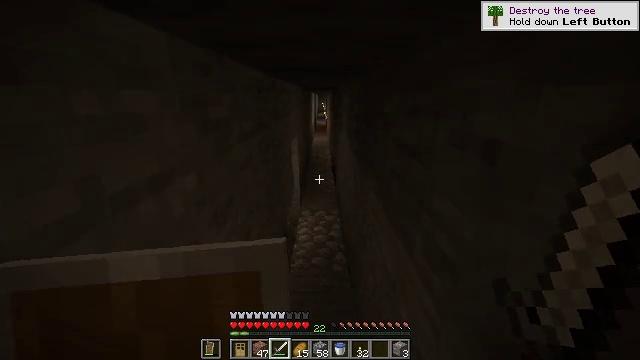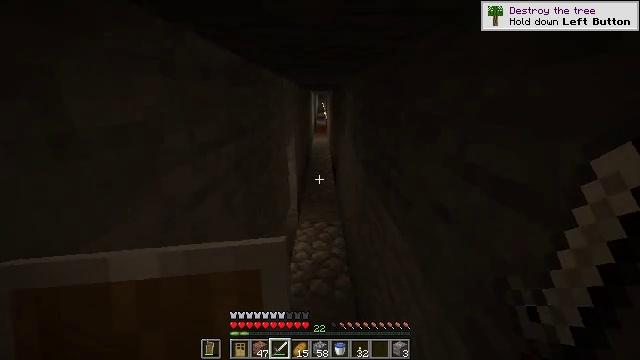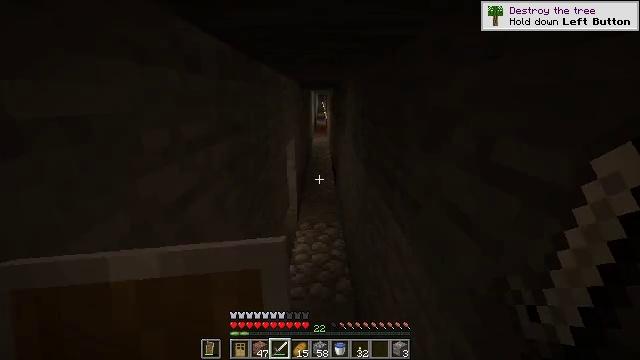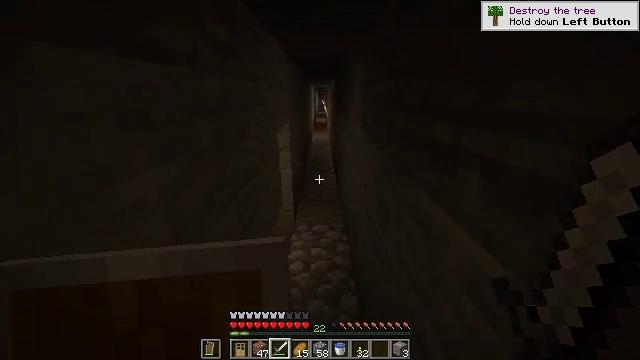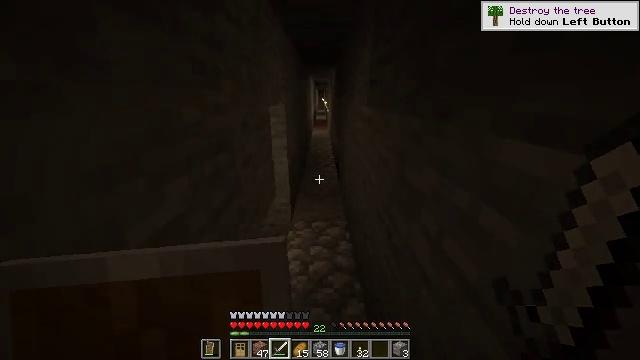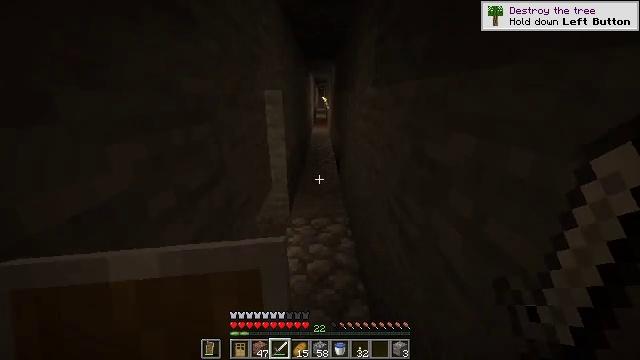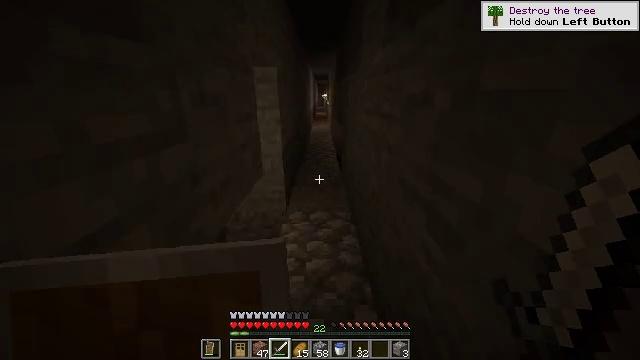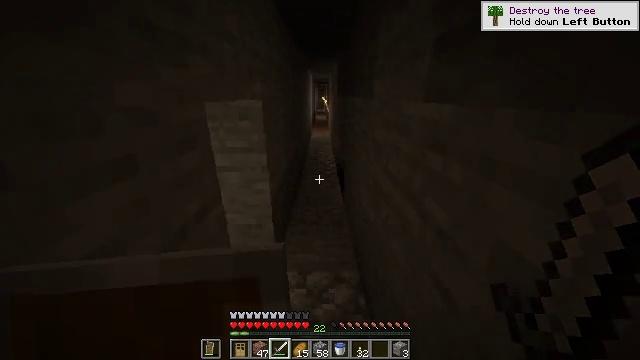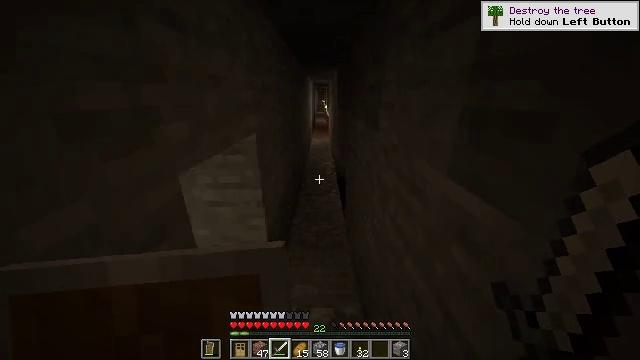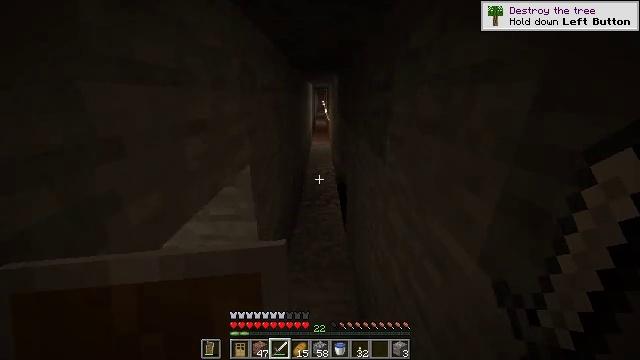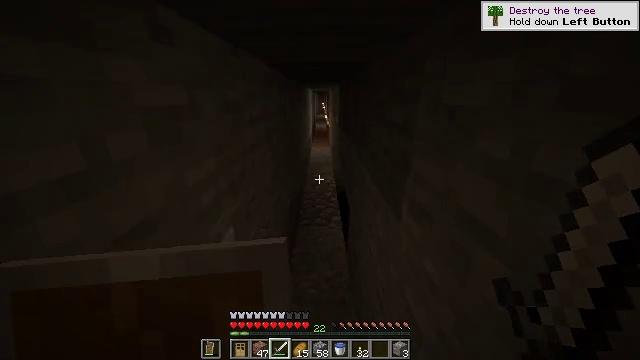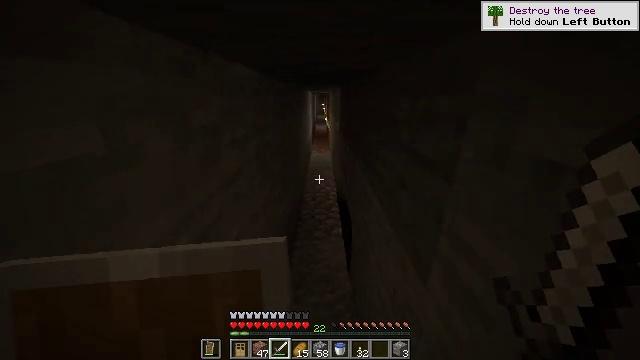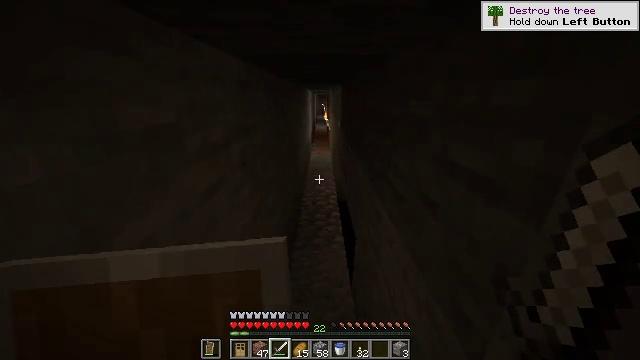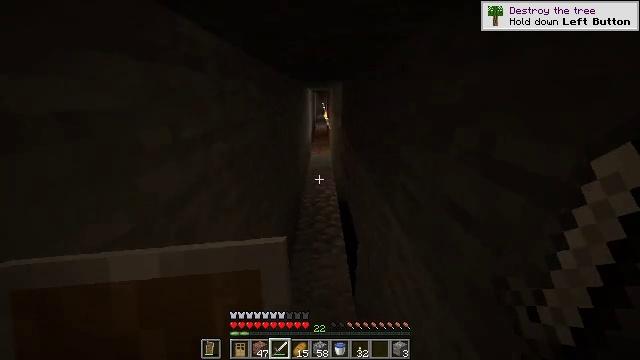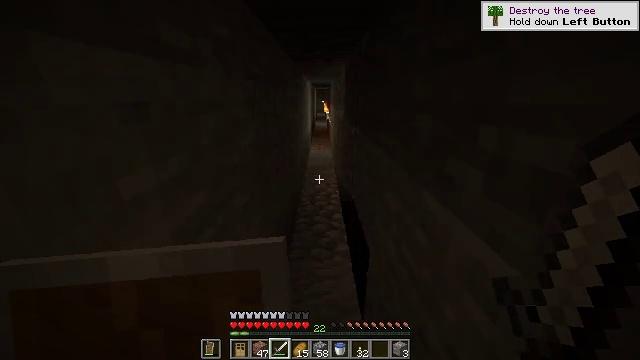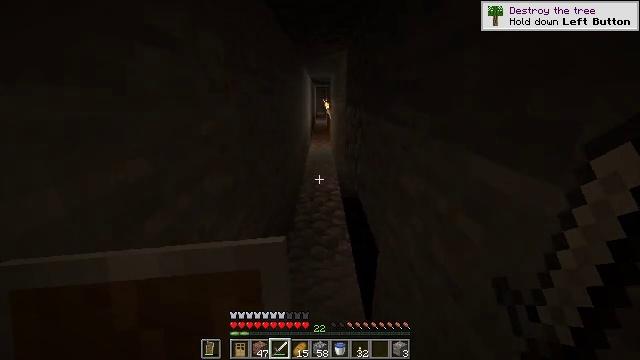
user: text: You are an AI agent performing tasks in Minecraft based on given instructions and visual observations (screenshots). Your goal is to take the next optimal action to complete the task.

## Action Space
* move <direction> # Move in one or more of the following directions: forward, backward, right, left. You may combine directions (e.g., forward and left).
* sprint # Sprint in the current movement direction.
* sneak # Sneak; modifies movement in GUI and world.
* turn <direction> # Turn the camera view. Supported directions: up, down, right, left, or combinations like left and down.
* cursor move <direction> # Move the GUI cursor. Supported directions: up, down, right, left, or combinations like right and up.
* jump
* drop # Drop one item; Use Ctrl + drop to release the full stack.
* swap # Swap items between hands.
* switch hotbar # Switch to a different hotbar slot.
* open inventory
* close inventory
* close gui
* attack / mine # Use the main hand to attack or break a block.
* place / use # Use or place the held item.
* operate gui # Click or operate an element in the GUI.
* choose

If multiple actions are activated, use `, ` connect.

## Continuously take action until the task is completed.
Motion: motion action
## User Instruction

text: Shovel up some gravel.
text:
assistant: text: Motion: move forward, jump
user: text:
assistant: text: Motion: move forward, jump
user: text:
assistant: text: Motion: move forward, jump
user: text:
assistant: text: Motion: move forward, jump
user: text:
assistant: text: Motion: move forward, jump
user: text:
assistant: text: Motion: move forward, jump
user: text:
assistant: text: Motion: move forward, jump
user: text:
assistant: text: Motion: move forward, jump
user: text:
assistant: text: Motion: move forward, jump
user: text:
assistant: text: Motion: move forward, jump
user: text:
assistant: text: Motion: move forward, jump
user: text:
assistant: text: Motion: move forward, jump
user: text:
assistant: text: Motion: move forward, jump
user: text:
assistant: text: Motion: move forward, jump
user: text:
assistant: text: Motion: move forward, jump
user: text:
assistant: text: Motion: move forward, jump
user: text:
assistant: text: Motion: move forward, jump
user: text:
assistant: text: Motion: move forward, jump
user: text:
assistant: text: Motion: move forward, jump
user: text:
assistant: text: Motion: move forward, jump
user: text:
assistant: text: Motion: move forward, jump
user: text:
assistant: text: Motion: move forward, jump
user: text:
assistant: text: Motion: move forward, jump
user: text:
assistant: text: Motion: move forward, jump
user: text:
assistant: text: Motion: move forward, jump
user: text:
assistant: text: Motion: move forward, jump
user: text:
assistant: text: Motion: move forward, jump
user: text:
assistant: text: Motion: move forward, jump
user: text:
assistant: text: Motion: move forward, jump
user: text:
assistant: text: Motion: move forward, jump